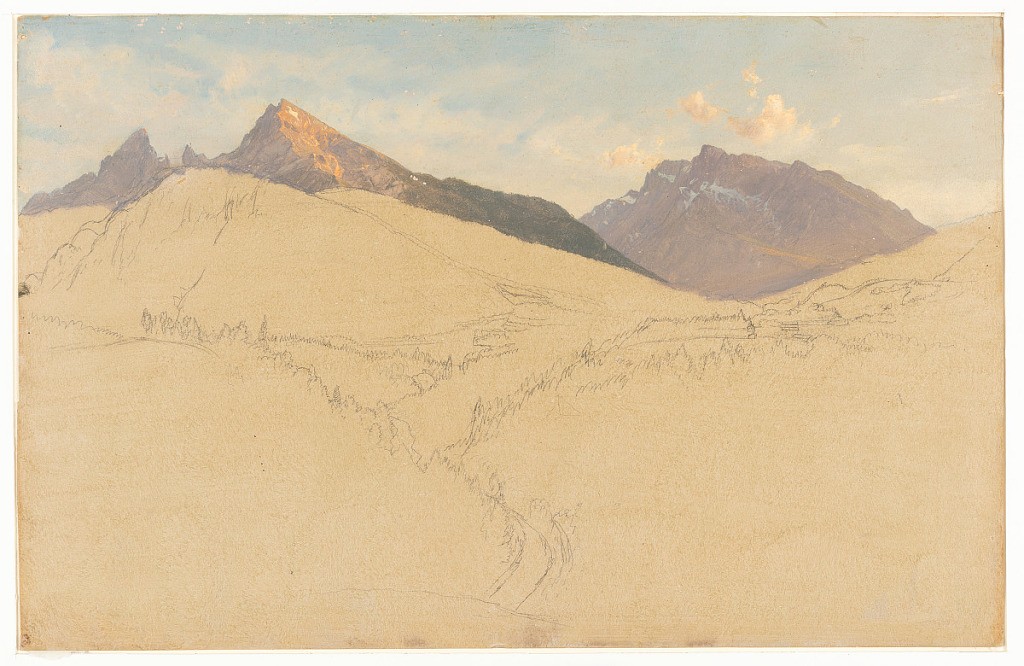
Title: The Watzmann and the Hochkalter near Berchtesgaden, Bavaria (Germany)
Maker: Frederic Edwin Church, American, 1826–1900
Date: June - July, 1868
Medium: Oil and graphite on tan paperboard
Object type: Drawing
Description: Unfinished landscape study showing a view of the mountains known as the Watzmann and the Hochkalter near Berchtesgaden, Germany, and the scenery of a nearby valley. Bottom half of the composition is rendered only in graphite while the upper half is completed in oil paint. The foreground shows the lush terrain of a valley at the base of these mountains, including a curving road at lower center and pastures with structures in the middle distance at right. In the background at left, the jagged twin peaks of the Watzmann rise like fangs in the sky and catch the pink light of the setting sun. At right, the rugged and snow-strewn slopes of the Hochkalter are visible in the distance.